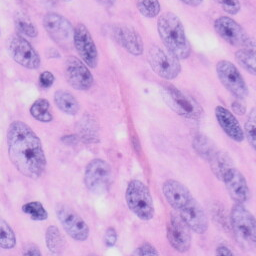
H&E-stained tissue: Skin